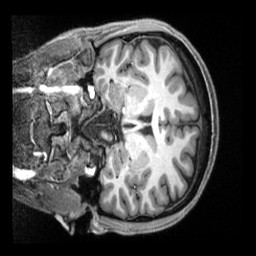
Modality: T1w
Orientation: coronal
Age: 31
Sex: male
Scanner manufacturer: siemens
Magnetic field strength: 3 T
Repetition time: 2.3 s
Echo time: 0.00229 s